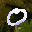
Label: 0